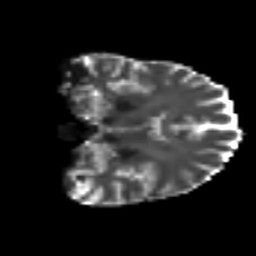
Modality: T2w
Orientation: coronal
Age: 32
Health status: ill
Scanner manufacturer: philips
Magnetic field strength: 3 T
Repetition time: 9 s
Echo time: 0.127 s